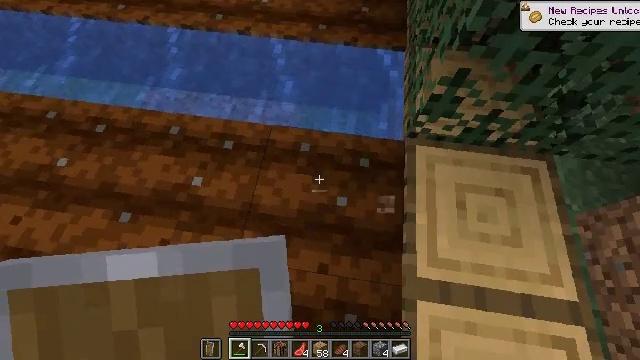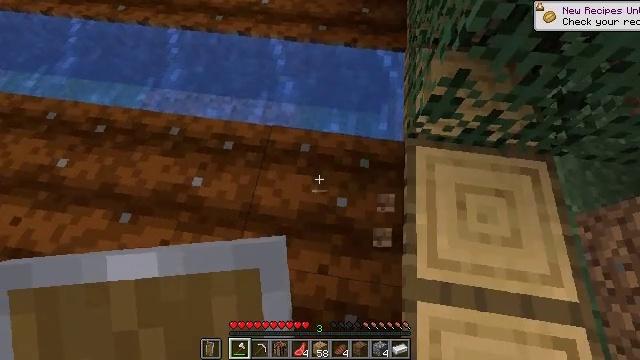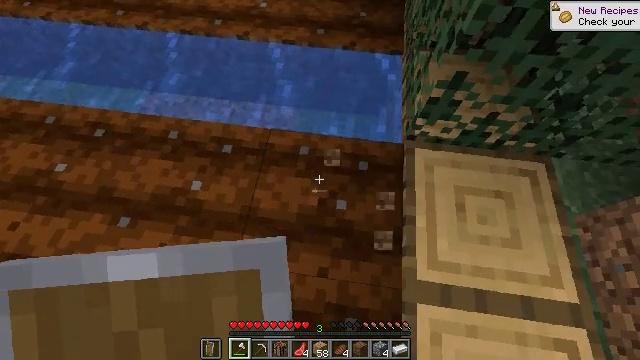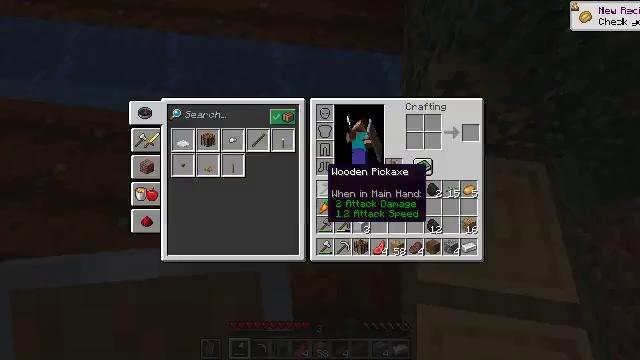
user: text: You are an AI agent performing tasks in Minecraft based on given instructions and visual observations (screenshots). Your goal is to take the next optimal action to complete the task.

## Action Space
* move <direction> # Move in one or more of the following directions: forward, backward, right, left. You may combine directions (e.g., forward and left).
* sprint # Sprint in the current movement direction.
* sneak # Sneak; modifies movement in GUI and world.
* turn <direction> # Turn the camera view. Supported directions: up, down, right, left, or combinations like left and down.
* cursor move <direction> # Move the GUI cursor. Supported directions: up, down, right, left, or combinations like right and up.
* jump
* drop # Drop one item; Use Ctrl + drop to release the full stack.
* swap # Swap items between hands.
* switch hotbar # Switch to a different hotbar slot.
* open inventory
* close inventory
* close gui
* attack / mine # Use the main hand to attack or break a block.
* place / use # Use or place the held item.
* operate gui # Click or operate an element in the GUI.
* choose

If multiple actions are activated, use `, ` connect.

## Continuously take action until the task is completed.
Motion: motion action
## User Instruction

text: Break the mature wheat plants.
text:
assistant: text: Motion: attack / mine
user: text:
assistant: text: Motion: attack / mine
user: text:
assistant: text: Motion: open inventory
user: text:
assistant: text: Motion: open inventory